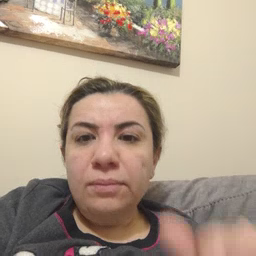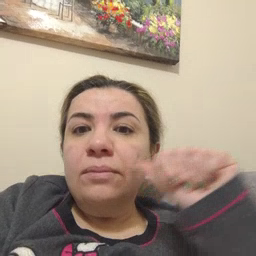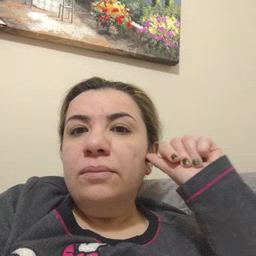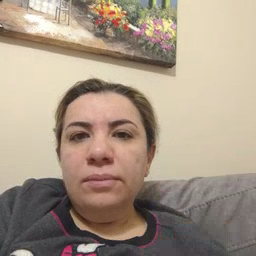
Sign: yesterday